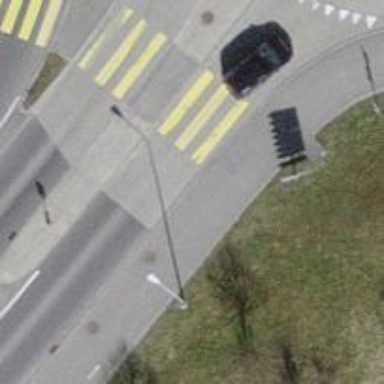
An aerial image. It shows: Kerb serving as barrier.